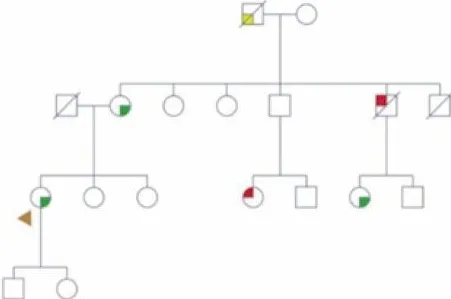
Family herdogram patient.
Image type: pathology (immunostaining)